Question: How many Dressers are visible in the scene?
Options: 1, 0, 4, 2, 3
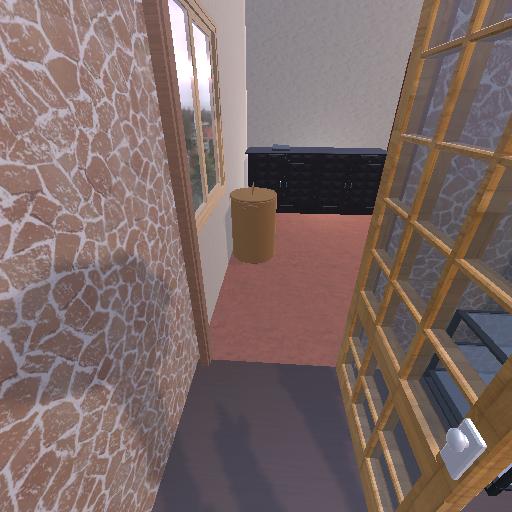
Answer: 1